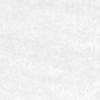
Label: no_change